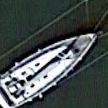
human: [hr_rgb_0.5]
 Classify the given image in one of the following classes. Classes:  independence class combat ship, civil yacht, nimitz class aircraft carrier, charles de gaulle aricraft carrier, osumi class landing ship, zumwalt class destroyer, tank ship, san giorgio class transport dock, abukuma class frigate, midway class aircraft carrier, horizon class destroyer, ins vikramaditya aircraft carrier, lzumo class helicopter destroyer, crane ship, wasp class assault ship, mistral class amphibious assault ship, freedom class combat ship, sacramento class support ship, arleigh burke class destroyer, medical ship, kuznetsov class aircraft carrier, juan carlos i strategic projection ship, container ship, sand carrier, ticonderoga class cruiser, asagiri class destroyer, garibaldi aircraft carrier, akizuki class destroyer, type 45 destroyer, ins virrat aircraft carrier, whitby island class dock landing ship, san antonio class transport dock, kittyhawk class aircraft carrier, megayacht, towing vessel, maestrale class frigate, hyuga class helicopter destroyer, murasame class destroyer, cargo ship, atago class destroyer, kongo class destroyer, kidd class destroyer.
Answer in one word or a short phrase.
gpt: Civil yacht